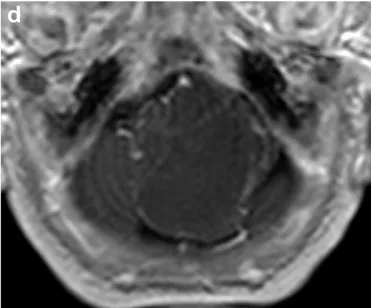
Brain MRI. Gd T1w. Images. Extensive hyperintense mass in the left cerebellopontine angle extended upward into the cerebellum with lower peripheral ADC values and subtle peripheral linear irregular enhancement after gadolinium injection. The fourth ventricle, medulla oblongata and the cerebellum are dislocated and compressed.
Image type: radiology (mri)